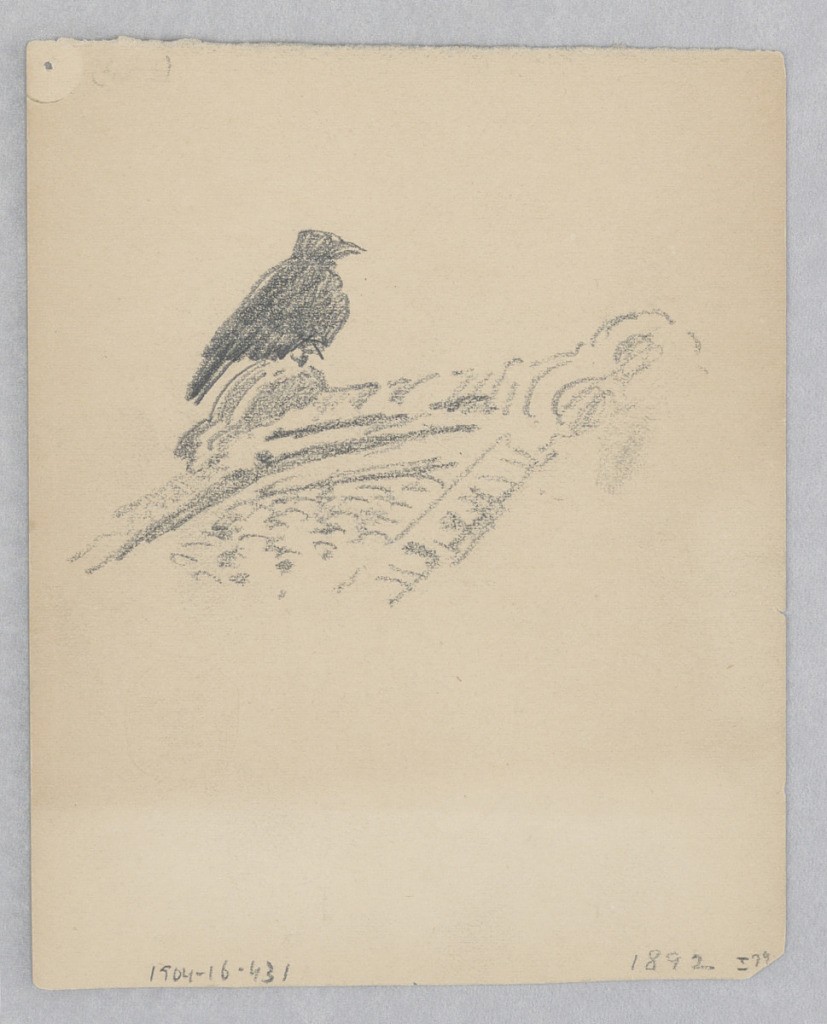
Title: Bird
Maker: Robert Frederick Blum, American, 1857–1903
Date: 1892
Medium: Pastel crayon on wove paper
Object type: Drawing
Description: Recto: Sketch of a bird; Verso: Sketch of two figures dancing.